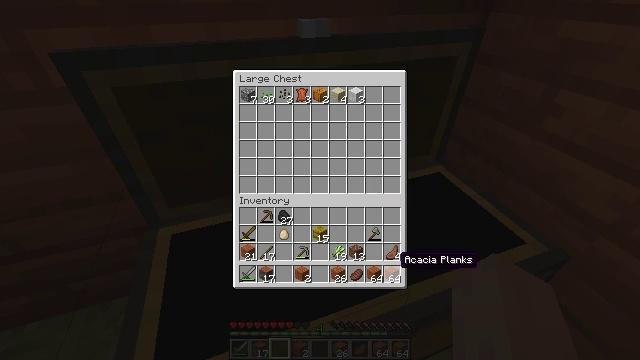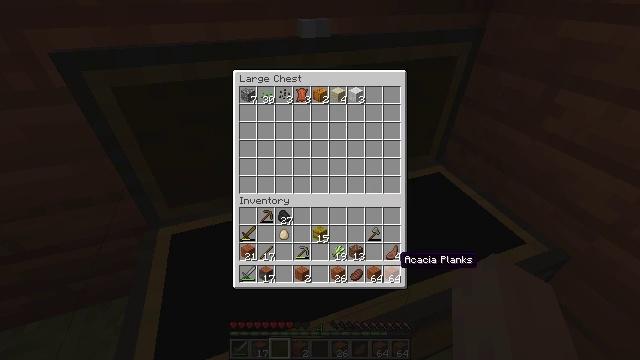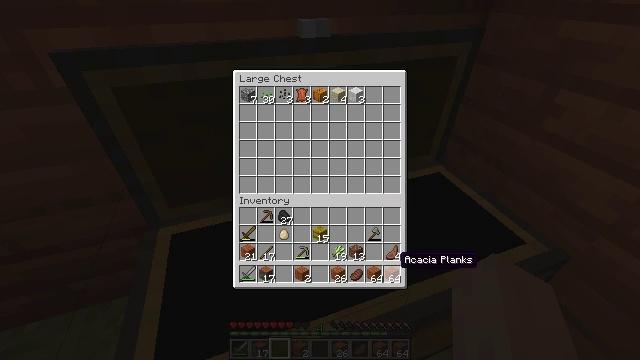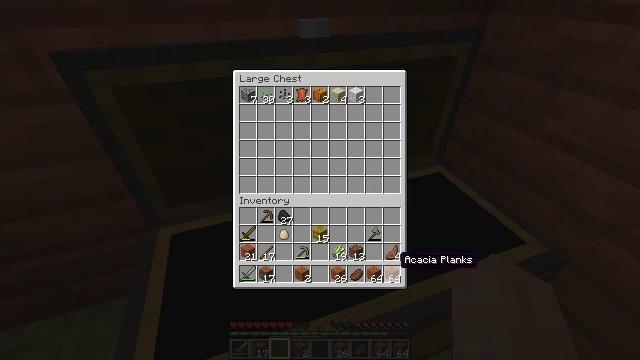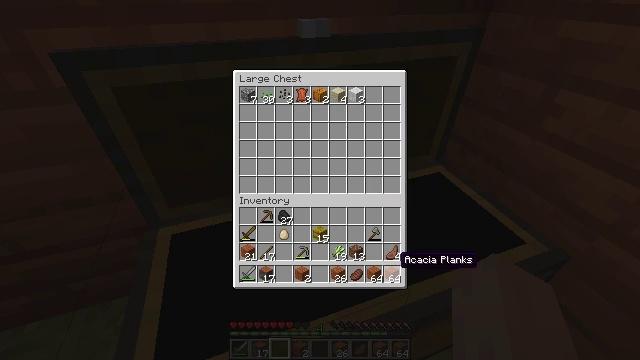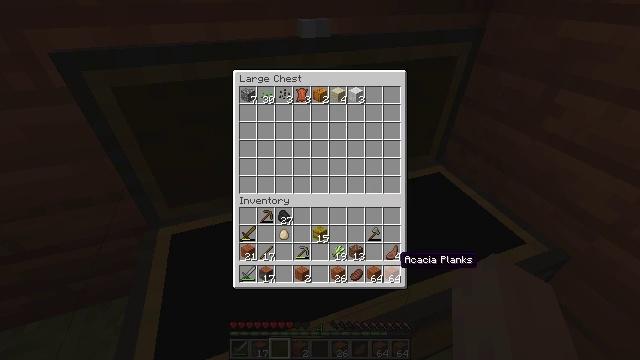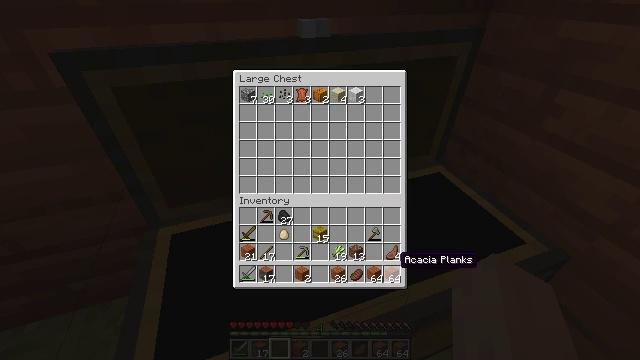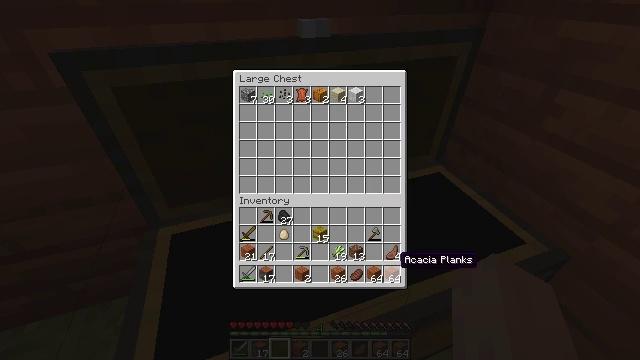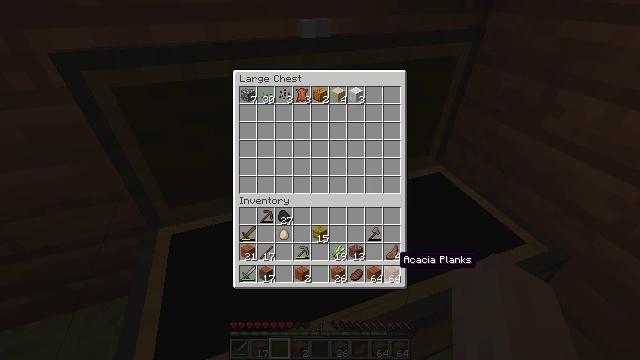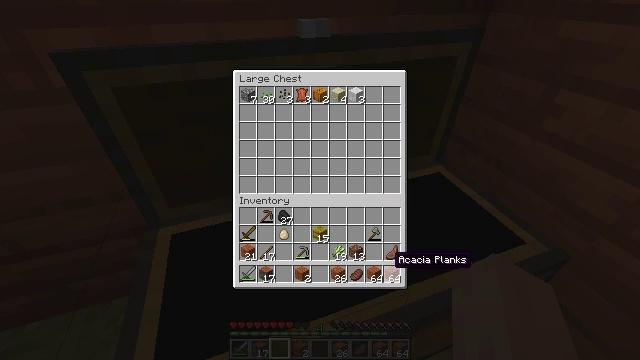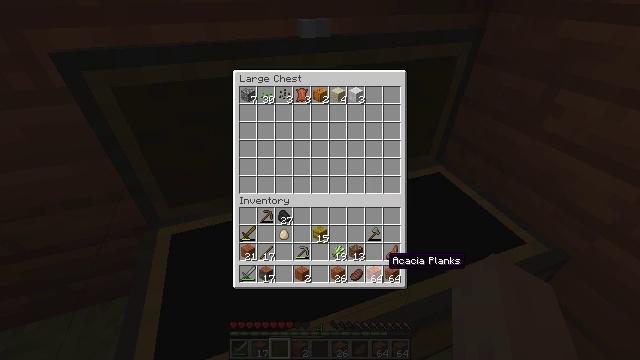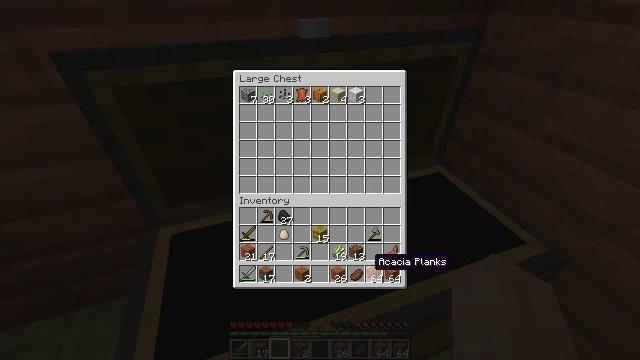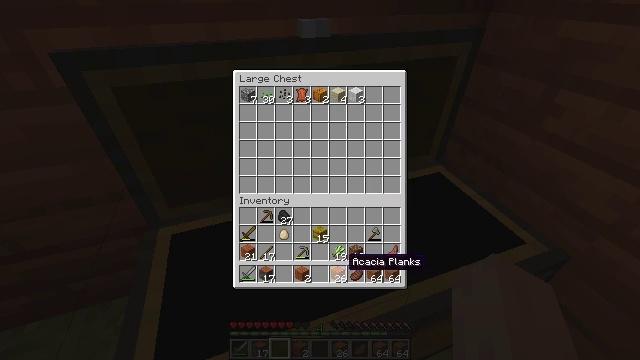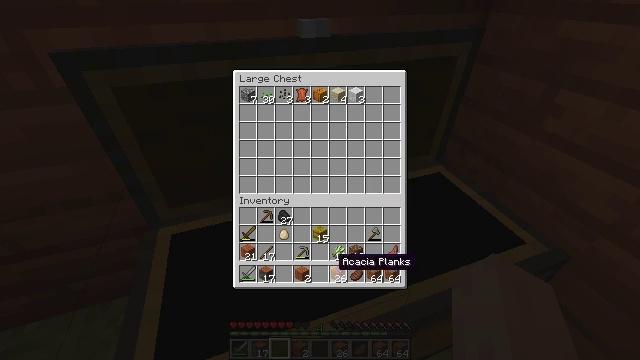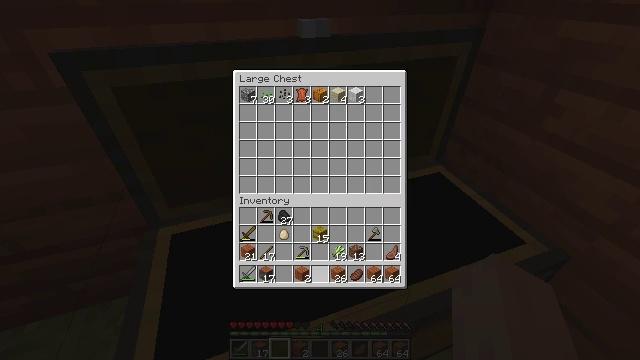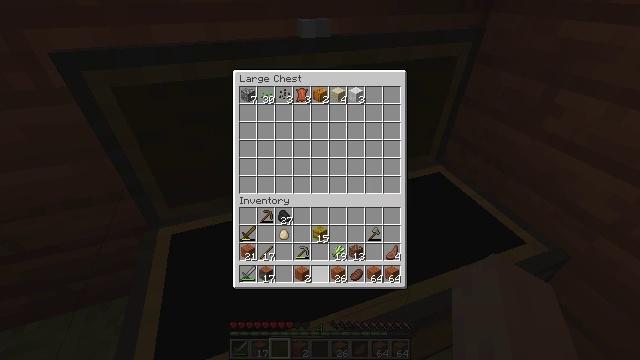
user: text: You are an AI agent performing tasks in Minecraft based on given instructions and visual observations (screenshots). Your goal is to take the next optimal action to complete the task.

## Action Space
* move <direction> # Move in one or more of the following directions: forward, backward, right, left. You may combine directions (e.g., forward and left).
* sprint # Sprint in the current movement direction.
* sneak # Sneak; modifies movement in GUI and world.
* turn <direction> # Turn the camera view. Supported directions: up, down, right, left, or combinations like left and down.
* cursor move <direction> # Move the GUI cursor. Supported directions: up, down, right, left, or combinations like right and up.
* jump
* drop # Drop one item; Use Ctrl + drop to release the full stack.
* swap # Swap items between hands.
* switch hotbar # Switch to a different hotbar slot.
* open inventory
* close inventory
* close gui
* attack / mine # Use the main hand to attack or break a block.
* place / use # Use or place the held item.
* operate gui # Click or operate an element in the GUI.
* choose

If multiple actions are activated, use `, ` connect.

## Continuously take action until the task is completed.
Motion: motion action
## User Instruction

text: Take acacia planks to craft an acacia door.
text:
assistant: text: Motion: no_op
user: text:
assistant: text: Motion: no_op
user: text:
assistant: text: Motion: no_op
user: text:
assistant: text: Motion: no_op
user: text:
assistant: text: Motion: no_op
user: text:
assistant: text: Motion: no_op
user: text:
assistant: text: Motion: no_op
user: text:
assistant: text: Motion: no_op
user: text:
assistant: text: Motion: no_op
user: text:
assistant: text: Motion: no_op
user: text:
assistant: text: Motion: no_op
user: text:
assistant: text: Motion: no_op
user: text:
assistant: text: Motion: no_op
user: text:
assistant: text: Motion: no_op
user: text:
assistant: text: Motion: no_op
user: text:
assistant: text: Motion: cursor move left
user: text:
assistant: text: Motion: cursor move left
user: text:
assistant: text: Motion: cursor move left
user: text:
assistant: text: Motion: cursor move left
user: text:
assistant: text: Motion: no_op
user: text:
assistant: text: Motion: cursor move left
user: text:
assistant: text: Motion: cursor move left and up
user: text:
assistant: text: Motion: cursor move left
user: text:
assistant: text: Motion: no_op
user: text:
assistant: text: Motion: no_op
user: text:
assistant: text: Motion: no_op
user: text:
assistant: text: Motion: no_op
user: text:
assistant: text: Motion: no_op
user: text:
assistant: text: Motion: no_op
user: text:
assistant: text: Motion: no_op